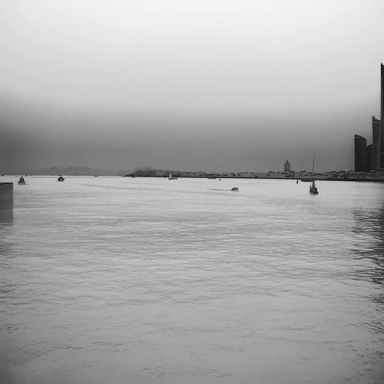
There are eight objects shown in the infrared image, including two container_ships, four canoes, and two sailboats.